Question: I want to build my grammar to accept multiple number. It has a bug when I repeat the number like saying 'twenty-one'. So I kept reducing my code to find the problem. I reached the following piece of code for the grammar builder:
'''
string[] numberString = { "one" };
Choices numberChoices = new Choices();
for (int i = 0; i < numberString.Length; i++)
{
numberChoices.Add(new SemanticResultValue(numberString[i], numberString[i]));
}
gb[1].Append(new SemanticResultKey("op1", (GrammarBuilder)numberChoices), 1, 2);
'''
Now when I pronounce "one one" it still gives me this exception

Which when I googled for it, it states that this is an exception outside my code, I am wondering is this a bug in Microsoft.Speech dll or I am missing something
I played around with the code, and made the recognition to be Async as follow:
'''
sre.RecognizeAsync(RecognizeMode.Multiple);
'''
instead of
'''
sre.Recognize();
'''
now when I say 'twenty-one'for example it gets this exception:
base = {"Duplicated semantic key 'op1' in rule 'root."}
I know the problem is with the grammar, but I did made it repeated for the 'op1'. What am I missing ??
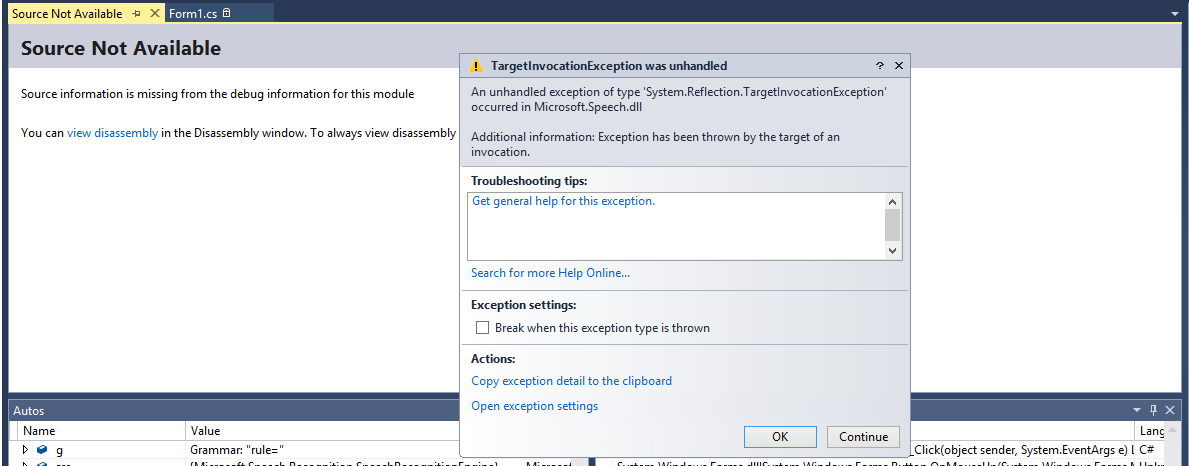
Answer: I ended by using the text recognized to parse it by myself
in
'''
void sre_SpeechRecognized(object sender, SpeechRecognizedEventArgs e)
'''
I parsed the string recognized:
'''
e.Result
'''
Instead of
'''
recoResult.Semantics["op1"].Value.ToString())
'''
as the .Semantics object throws the exception mentioned above.
I really want to know the solution, if anyone is experienced with it